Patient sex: M
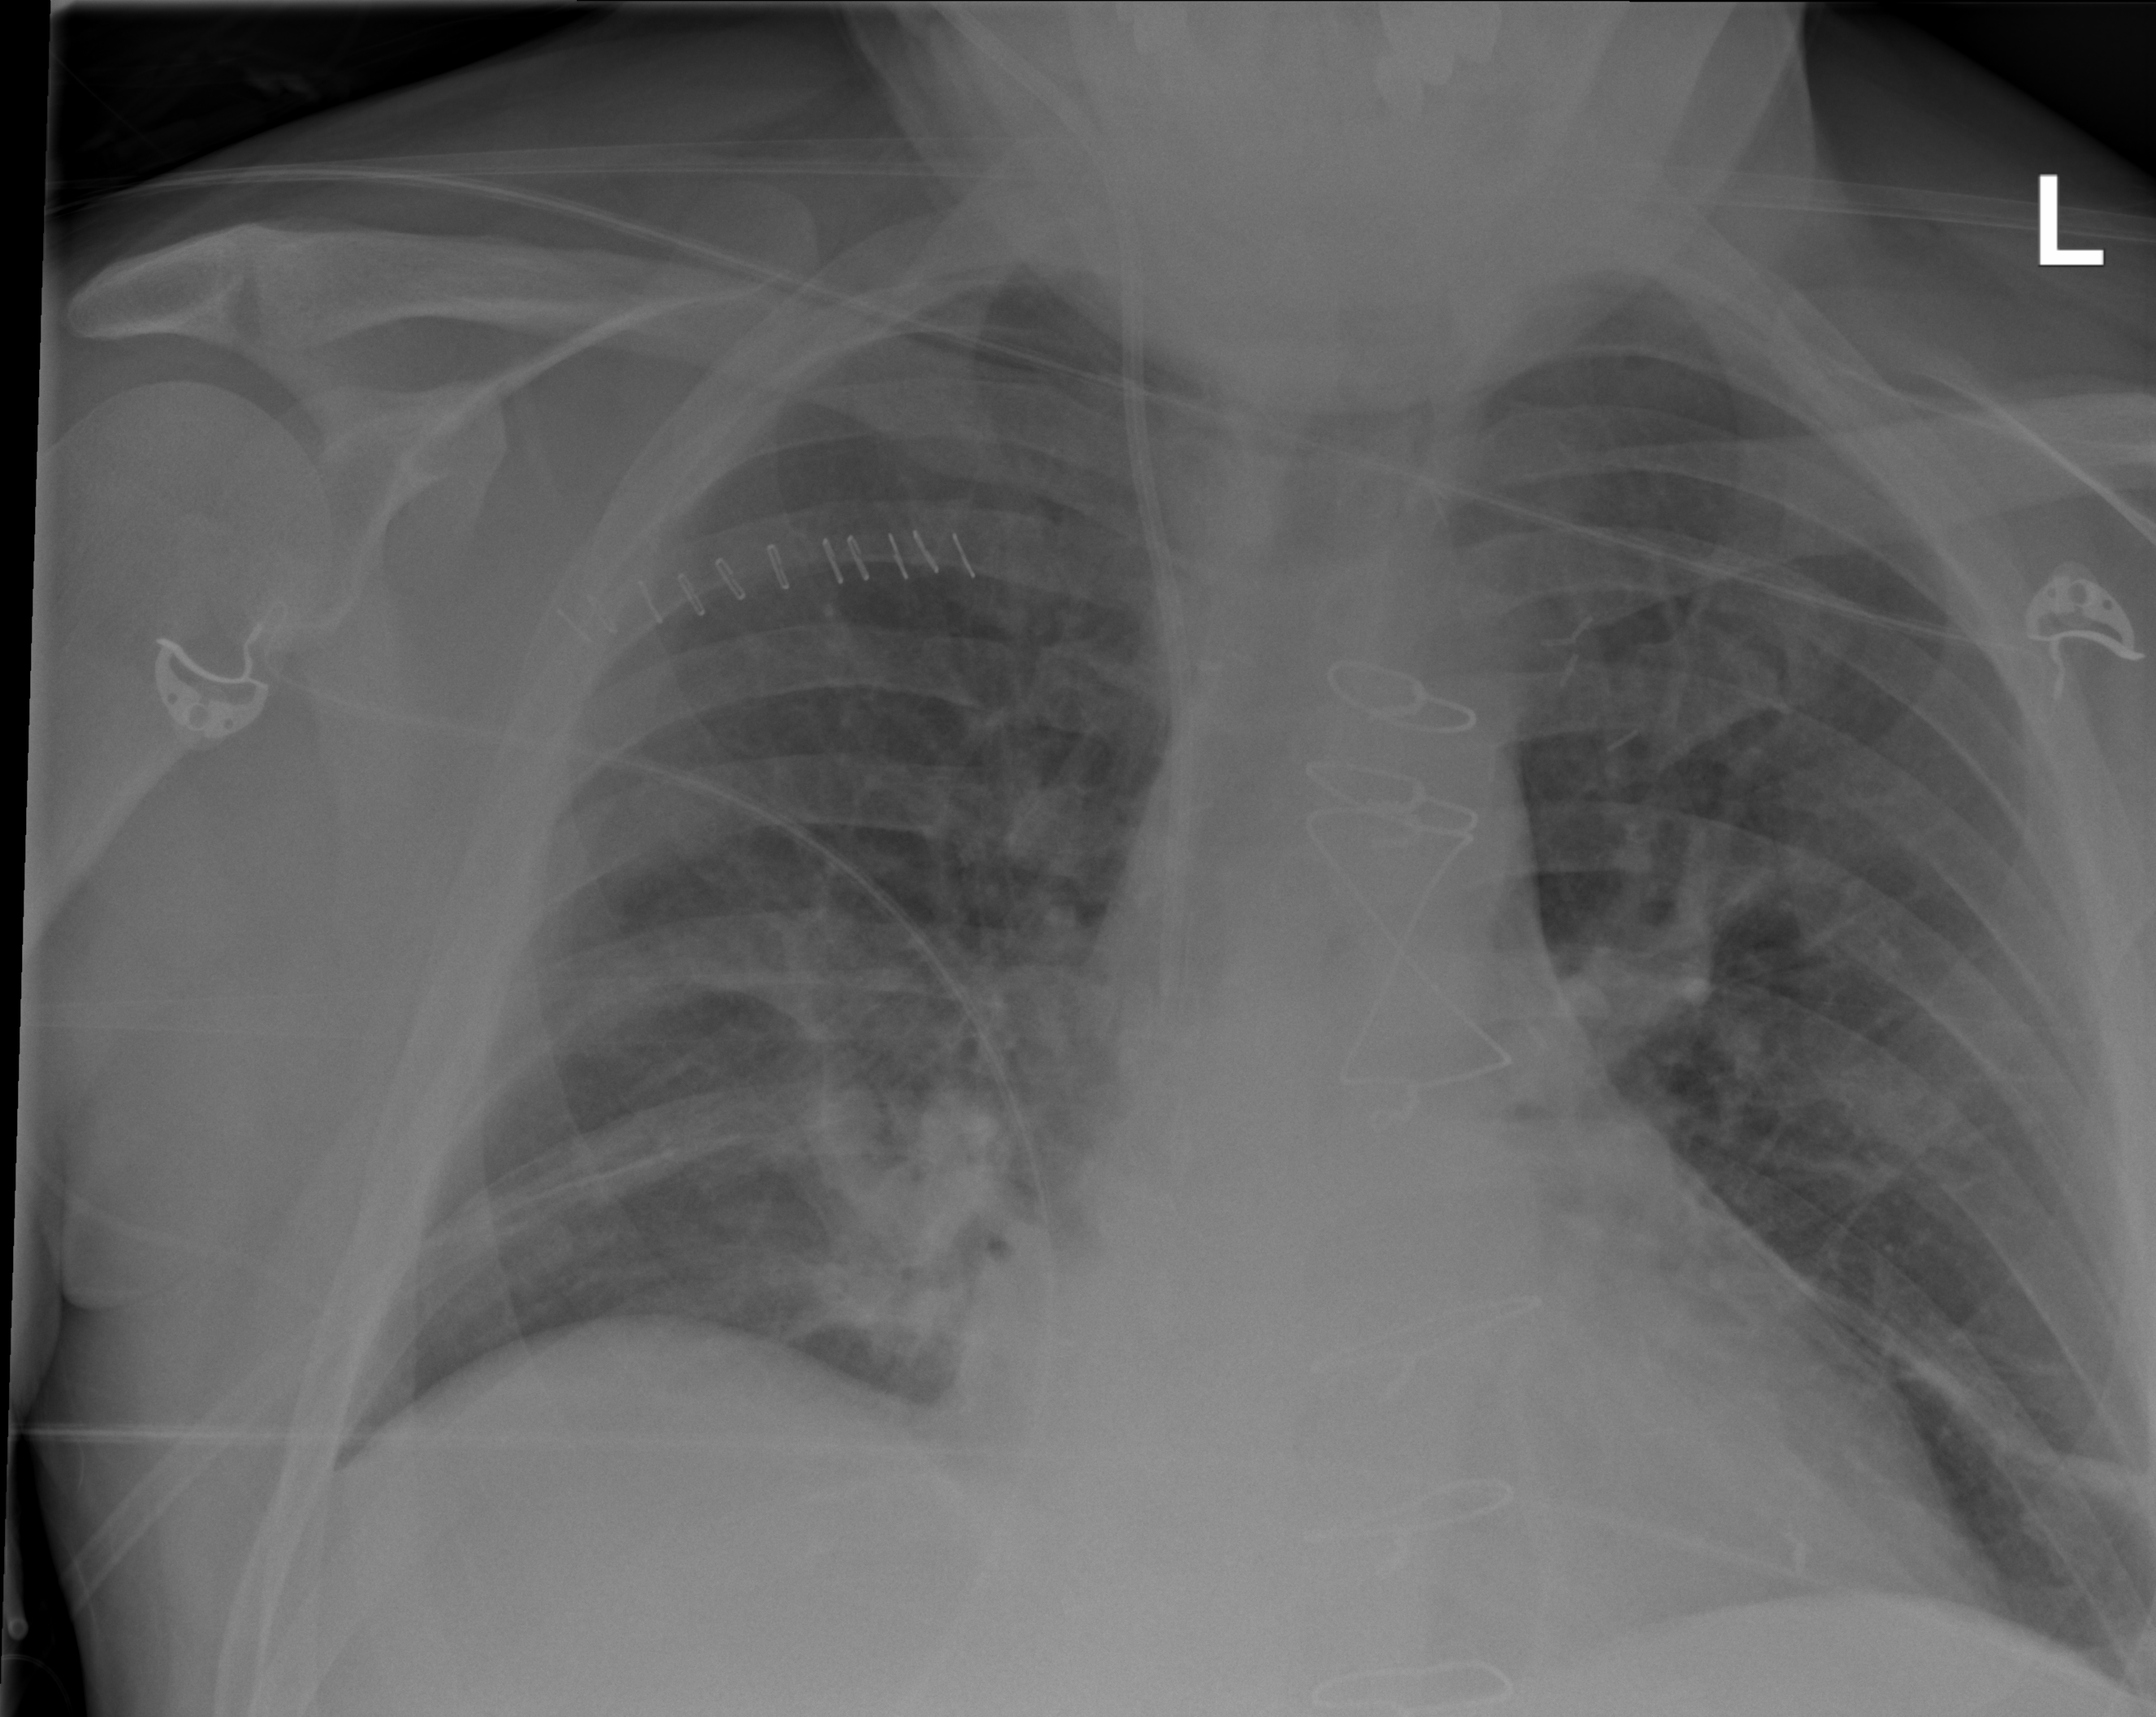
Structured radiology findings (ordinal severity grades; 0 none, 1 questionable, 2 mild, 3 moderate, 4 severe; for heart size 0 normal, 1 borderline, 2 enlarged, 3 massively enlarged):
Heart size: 2
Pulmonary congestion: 2
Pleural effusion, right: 0
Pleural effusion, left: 0
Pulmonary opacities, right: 2
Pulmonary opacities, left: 2
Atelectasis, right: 2
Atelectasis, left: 3